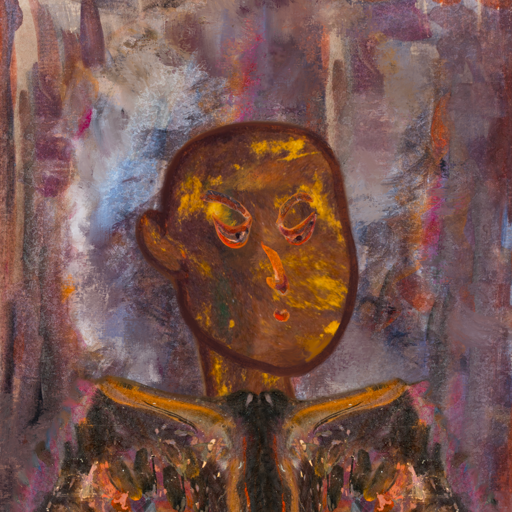
Background: Hypocrite, Head And Neck Side: Comrade, Face Side: Hypocrite, Bust: Gypsy_Queen, Hair Side: Blank, Head Accessory: Blank, Second Necklace: Blank, Necklace: Blank, Baby: Blank